Question: This is slightly modified code of 'org.jfree.chart.demo.BarChartDemo1':
'''
public static void main(String[] args) {
SwingUtilities.invokeLater(new Runnable() {
@Override
public void run() {
CategoryDataset dataset = createDataset();
JFreeChart chart = createChart(dataset);
//chart.setBorderVisible(false); // no effect
//chart.setPadding(new RectangleInsets(0, 0, 0, 0)); // no effect
ChartPanel chartPanel = new ChartPanel(chart);
chartPanel.setFillZoomRectangle(true);
chartPanel.setMouseWheelEnabled(true);
//chartPanel.setPreferredSize(new Dimension(500, 270));
chartPanel.setBounds(100,100,640,480);
JFrame frame = new JFrame();
frame.setLayout(null);
//frame.setContentPane(chartPanel);
frame.add(chartPanel);
frame.pack();
frame.setDefaultCloseOperation(JFrame.EXIT_ON_CLOSE);
frame.setLocationRelativeTo(null);
frame.setVisible(true);
}
});
}
'''
it draws

Is it possible to remove that white border around a chart? Some tries are in code, which had no effect.
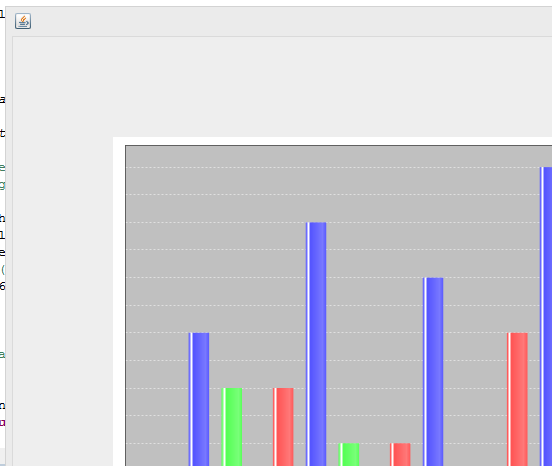
Answer: Seeing as you have already eliminated the domain and range axes, there remains one more source of padding that you have not accounted for. You are missing this:
'''
chart.getPlot().setInsets( new RectangleInsets(){
public void trim( Rectangle2D area ) {};
});
'''
The empty space you see in your posted example is due to 'Plot' insets where your posted code is manipulating the 'JFreeChart'. The reason for the anonymous subclass in the solution code is to eliminate a 1-pixel "halo" in the original implementation.
EDIT:
I fiddled around a bit more and noticed you may or may not need this in addition to the inset fix. I haven't poked around too deeply in this, but passing in a sub-classed 'CategoryPlot' appears to do the trick for this specialized case at the very least.
'''
private class WrappedCategoryPlot extends CategoryPlot
{
@Override
protected AxisSpace calculateAxisSpace( Graphics2D g2, Rectangle2D plotArea )
{
return new AxisSpace();
}
}
'''